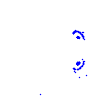
Particle: electron